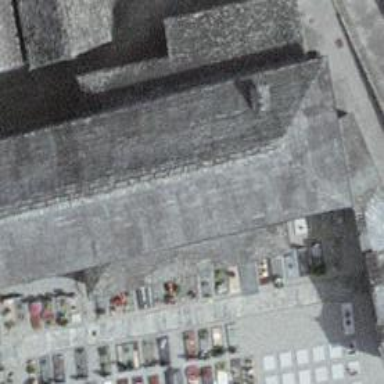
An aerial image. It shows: Church which is place of worship.